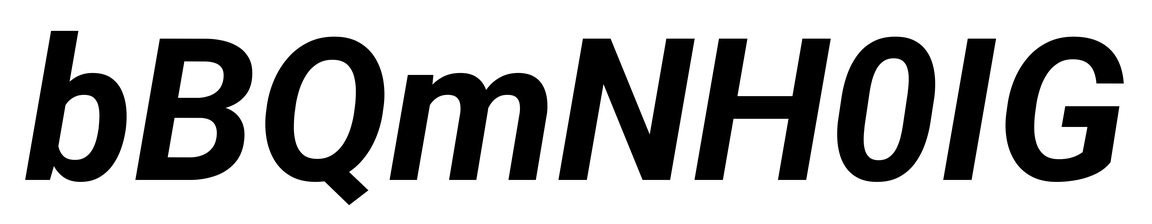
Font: Roboto-Italic_Bold_Italic